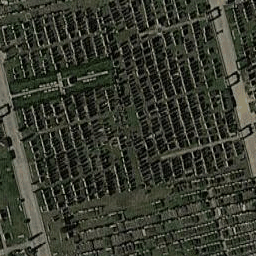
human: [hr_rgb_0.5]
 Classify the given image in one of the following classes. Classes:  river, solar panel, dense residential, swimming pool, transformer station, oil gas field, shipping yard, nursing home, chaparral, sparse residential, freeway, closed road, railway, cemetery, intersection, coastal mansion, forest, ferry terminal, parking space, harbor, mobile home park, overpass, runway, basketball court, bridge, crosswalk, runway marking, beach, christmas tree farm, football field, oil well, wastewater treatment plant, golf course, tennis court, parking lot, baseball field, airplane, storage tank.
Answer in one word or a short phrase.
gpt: cemetery